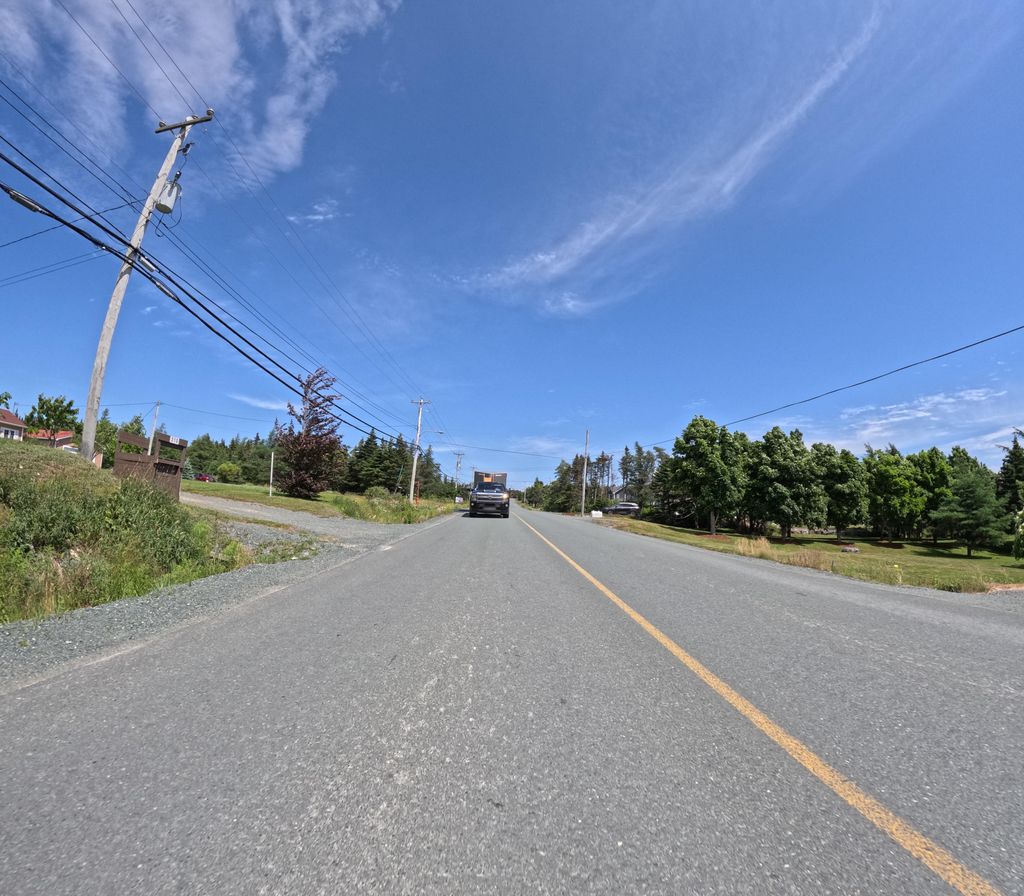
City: st_johns